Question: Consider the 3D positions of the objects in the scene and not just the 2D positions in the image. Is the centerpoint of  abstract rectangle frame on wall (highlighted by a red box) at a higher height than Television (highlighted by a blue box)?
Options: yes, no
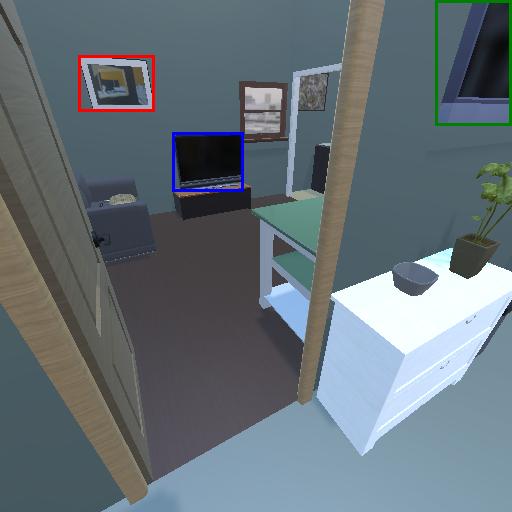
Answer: yes